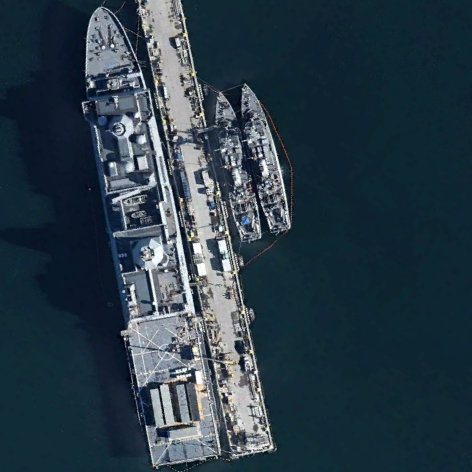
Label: combat